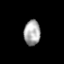
Tissue: prostate
Cell type: T cells
Senescence score: 0.7452
Nuclear area (px): 403
Mean DAPI intensity: 170.551